Interaction volume radius: 5 \u00c5
Interaction volume height: 10 \u00c5
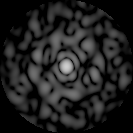
Disorder parameter: 0.8635